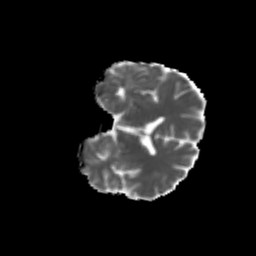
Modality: MD
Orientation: coronal
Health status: ill
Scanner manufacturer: siemens
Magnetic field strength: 3 T
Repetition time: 6.7 s
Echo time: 0.1 s